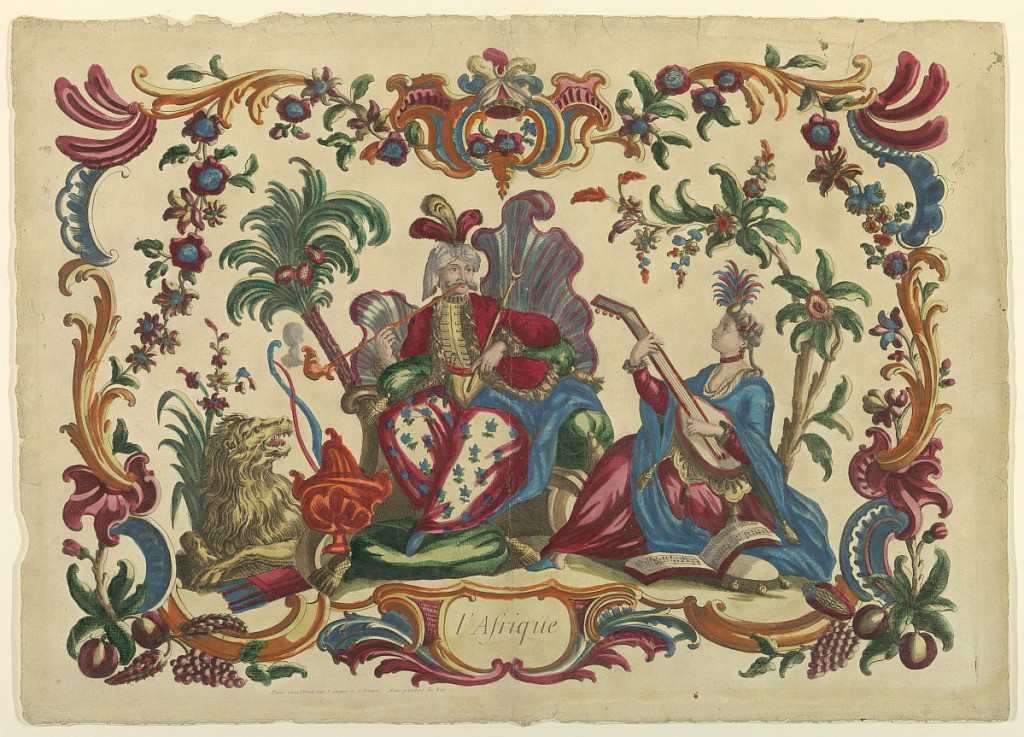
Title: Africa
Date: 1750–1775
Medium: Brush and watercolor on paper, mounted
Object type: Print
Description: A ruler wearing a plumed turban holds a scepter with a crescent top and smokes a long-stemmed pipe; seated on a throne. A woman, seated at right, plays a stringed instrument. A lion is at left. Border of fuirt, flowers, and rocaille, with a turban at top center and at bottom center an escutcheon with the word "l'Afrique". Bottom, left of center: "A Paris chez Crepy rue S. Pierre. Avec Privilege du Roy".